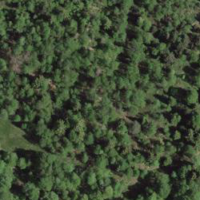
EUNIS habitat code: 41
Species observed at this site:
Dactylorhiza majalis